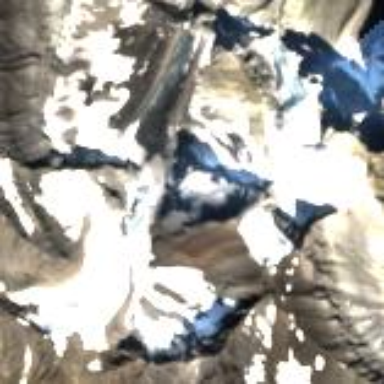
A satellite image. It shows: Majestic glacier in the distance.